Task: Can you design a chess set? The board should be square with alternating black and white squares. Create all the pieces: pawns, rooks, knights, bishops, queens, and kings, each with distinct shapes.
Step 4644:
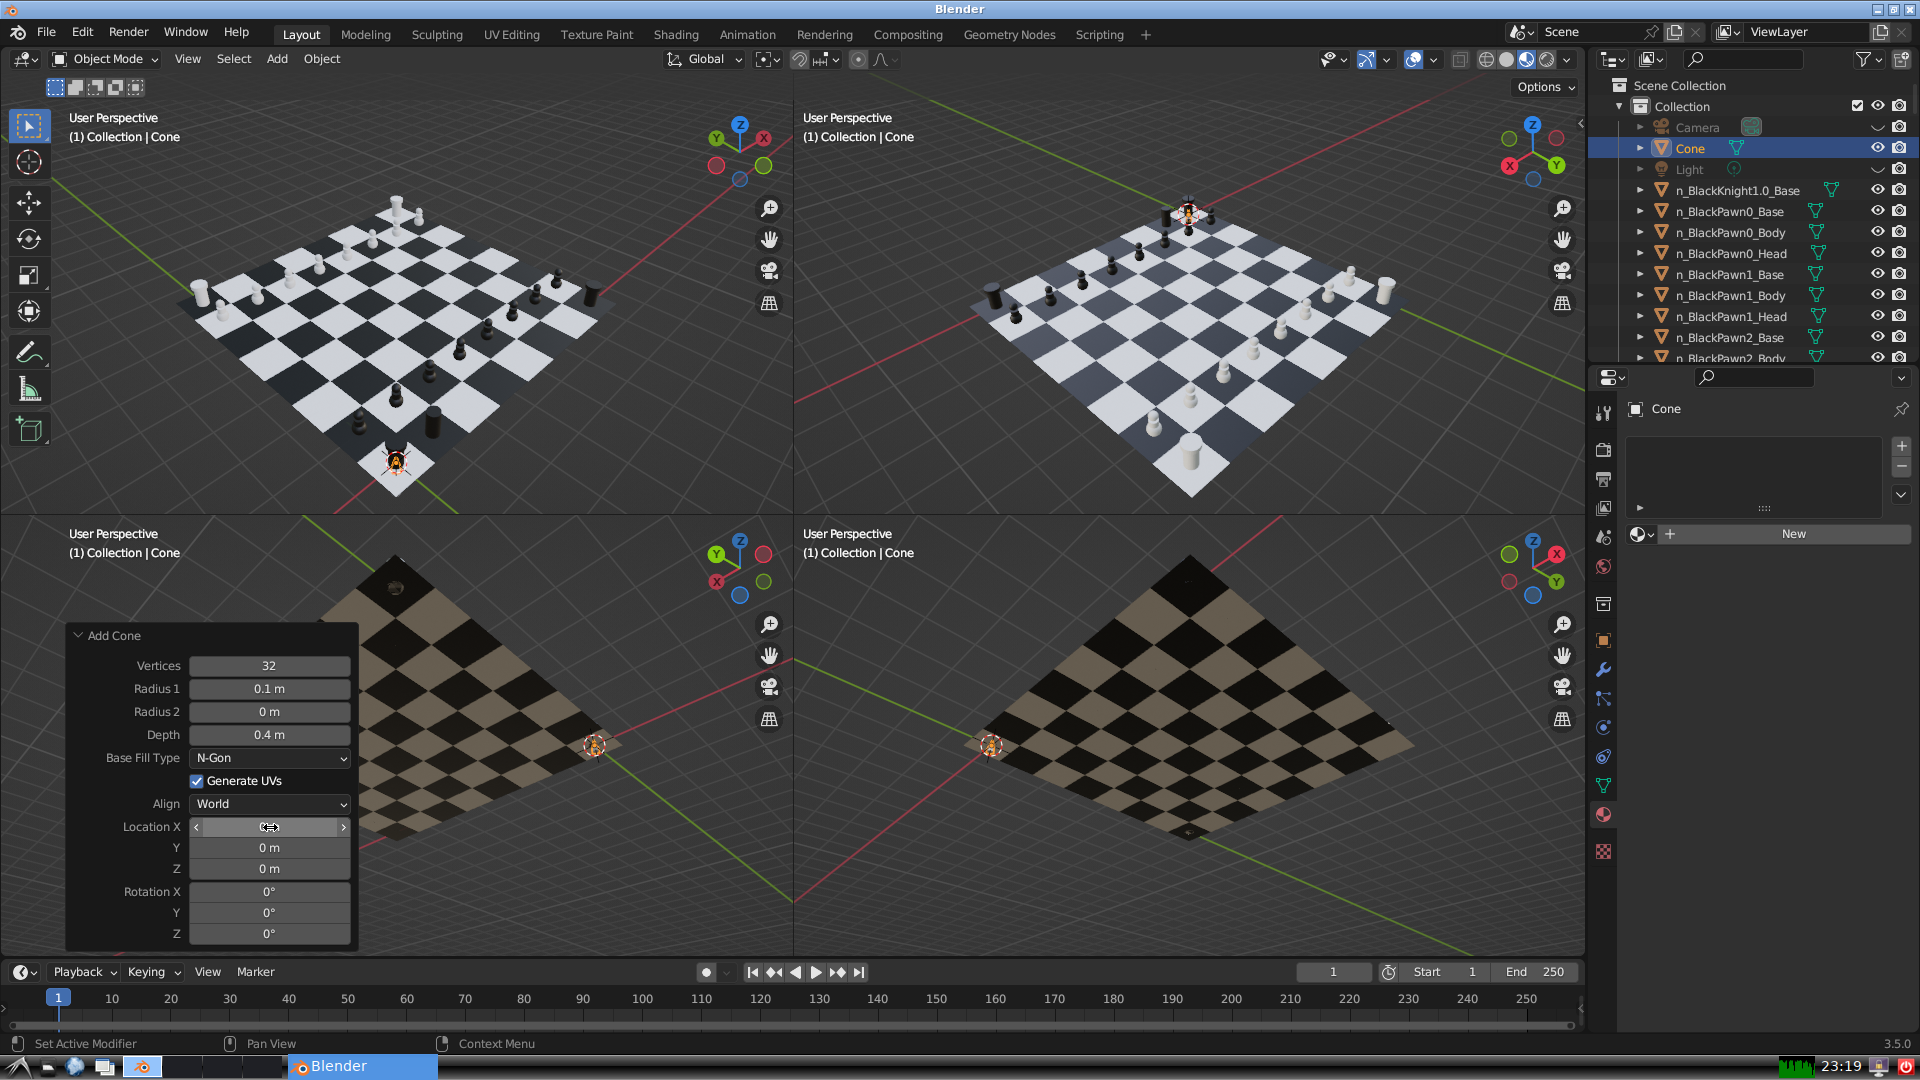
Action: click: no